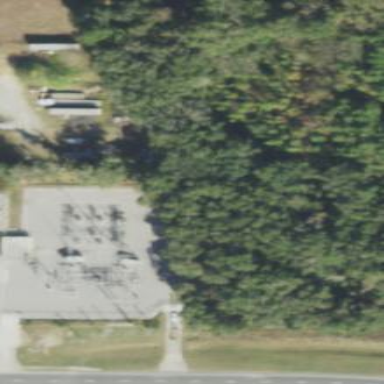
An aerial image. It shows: Distribution level power substation surrounded by fence.